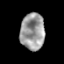
Tissue: prostate
Cell type: Endothelial cells
Senescence score: 0.3587
Nuclear area (px): 873
Mean DAPI intensity: 155.087